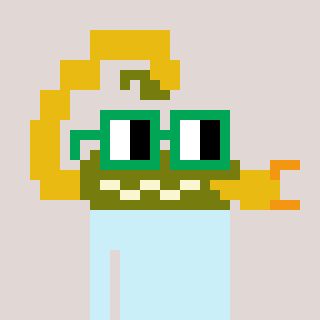
a pixel art character with square green glasses, a scorpion-shaped head and a darkpink-colored body on a warm background